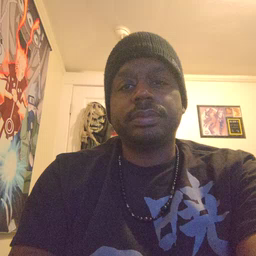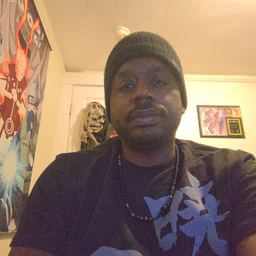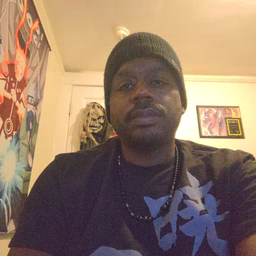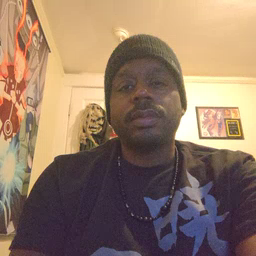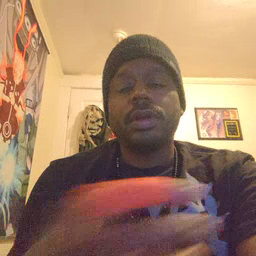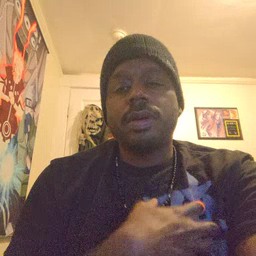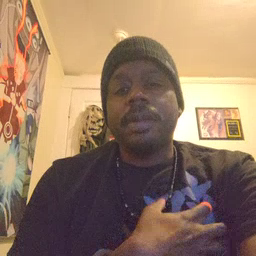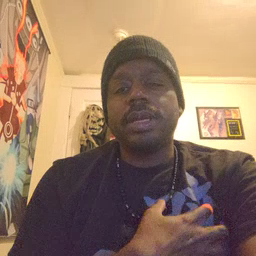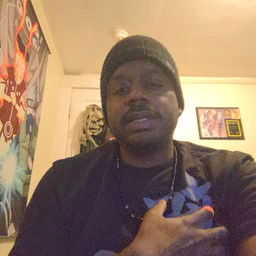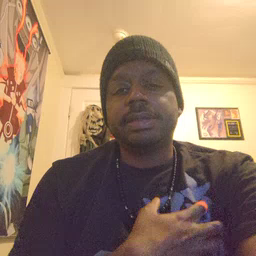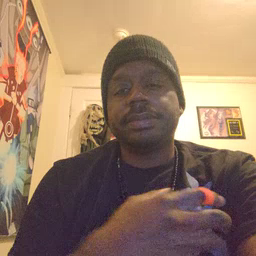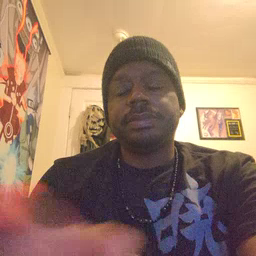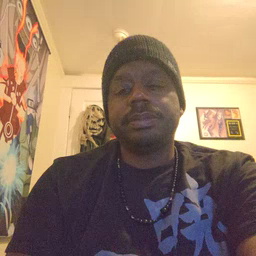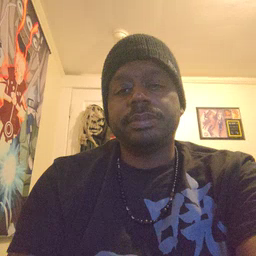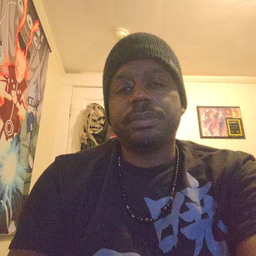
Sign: police